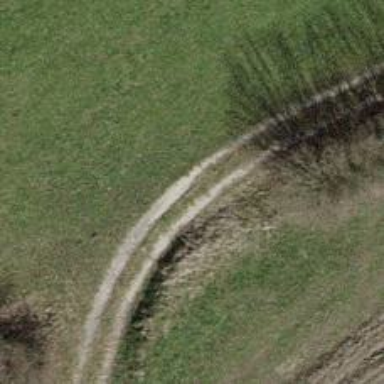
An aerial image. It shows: Track with compacted grade3 surface.